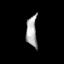
Tissue: prostate
Cell type: Fibroblasts
Senescence score: 0.687
Nuclear area (px): 326
Mean DAPI intensity: 167.472